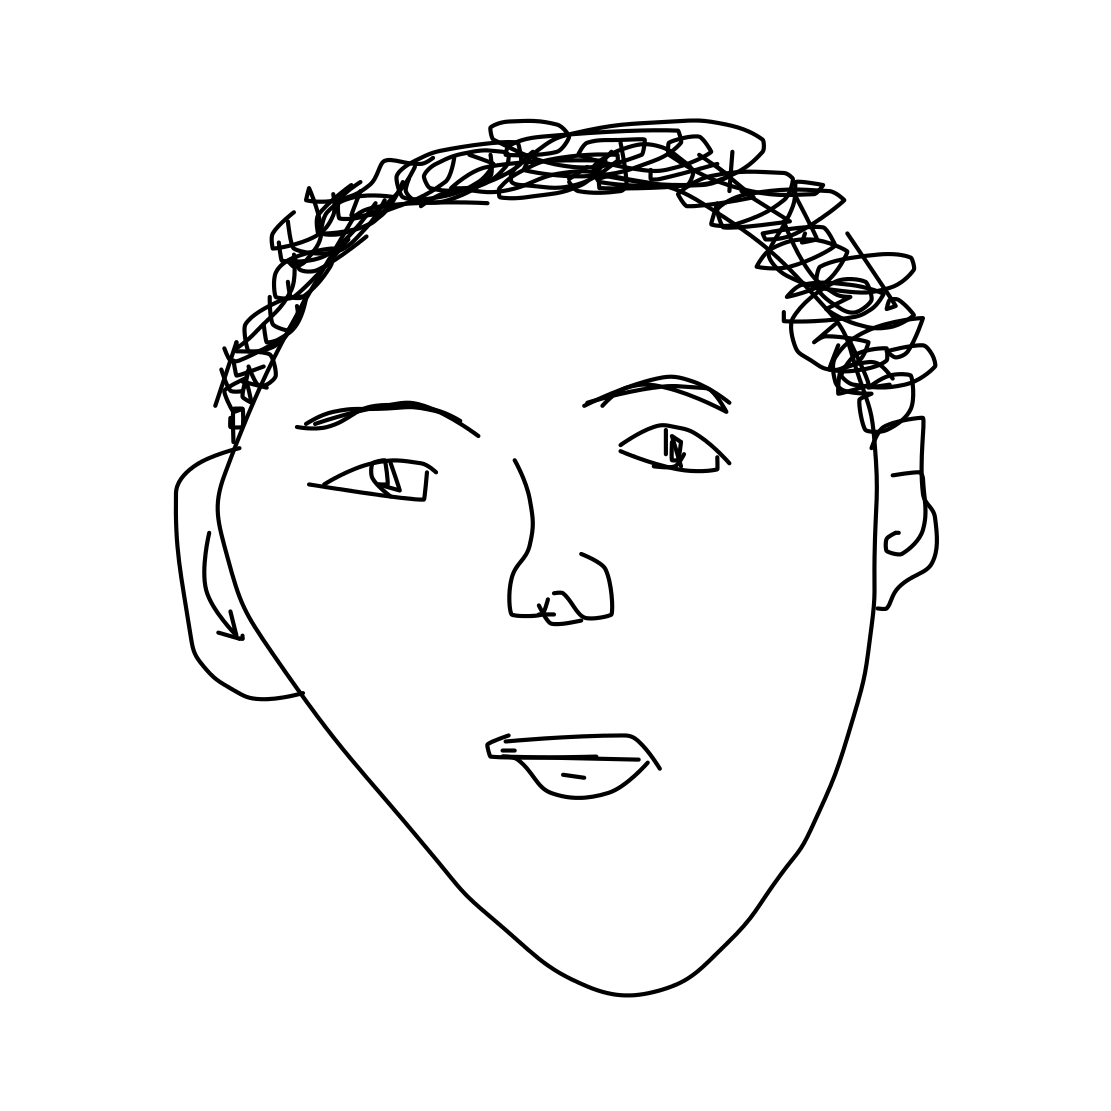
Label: face